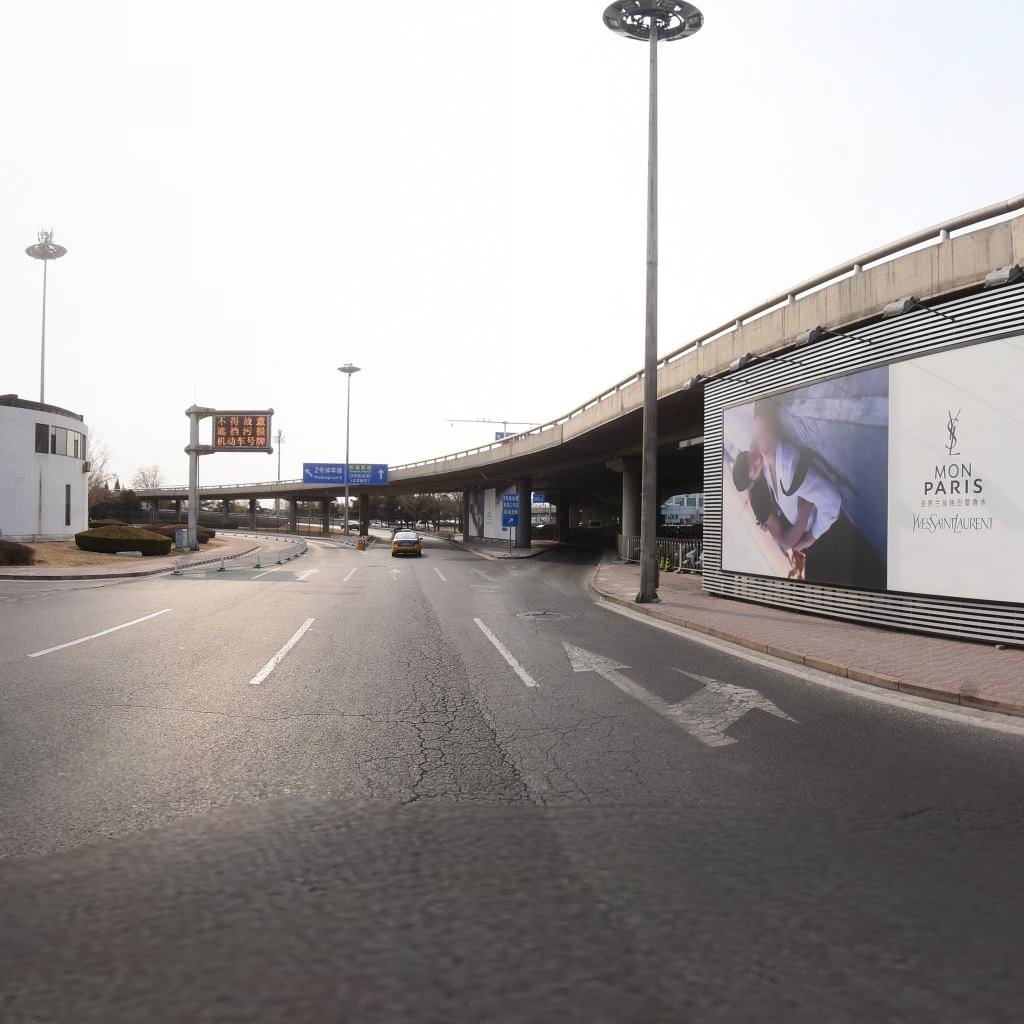
Region: Chaoyang
Road damage annotations: alligator crack, manhole cover, transverse crack, transverse crack